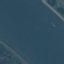
Label: River